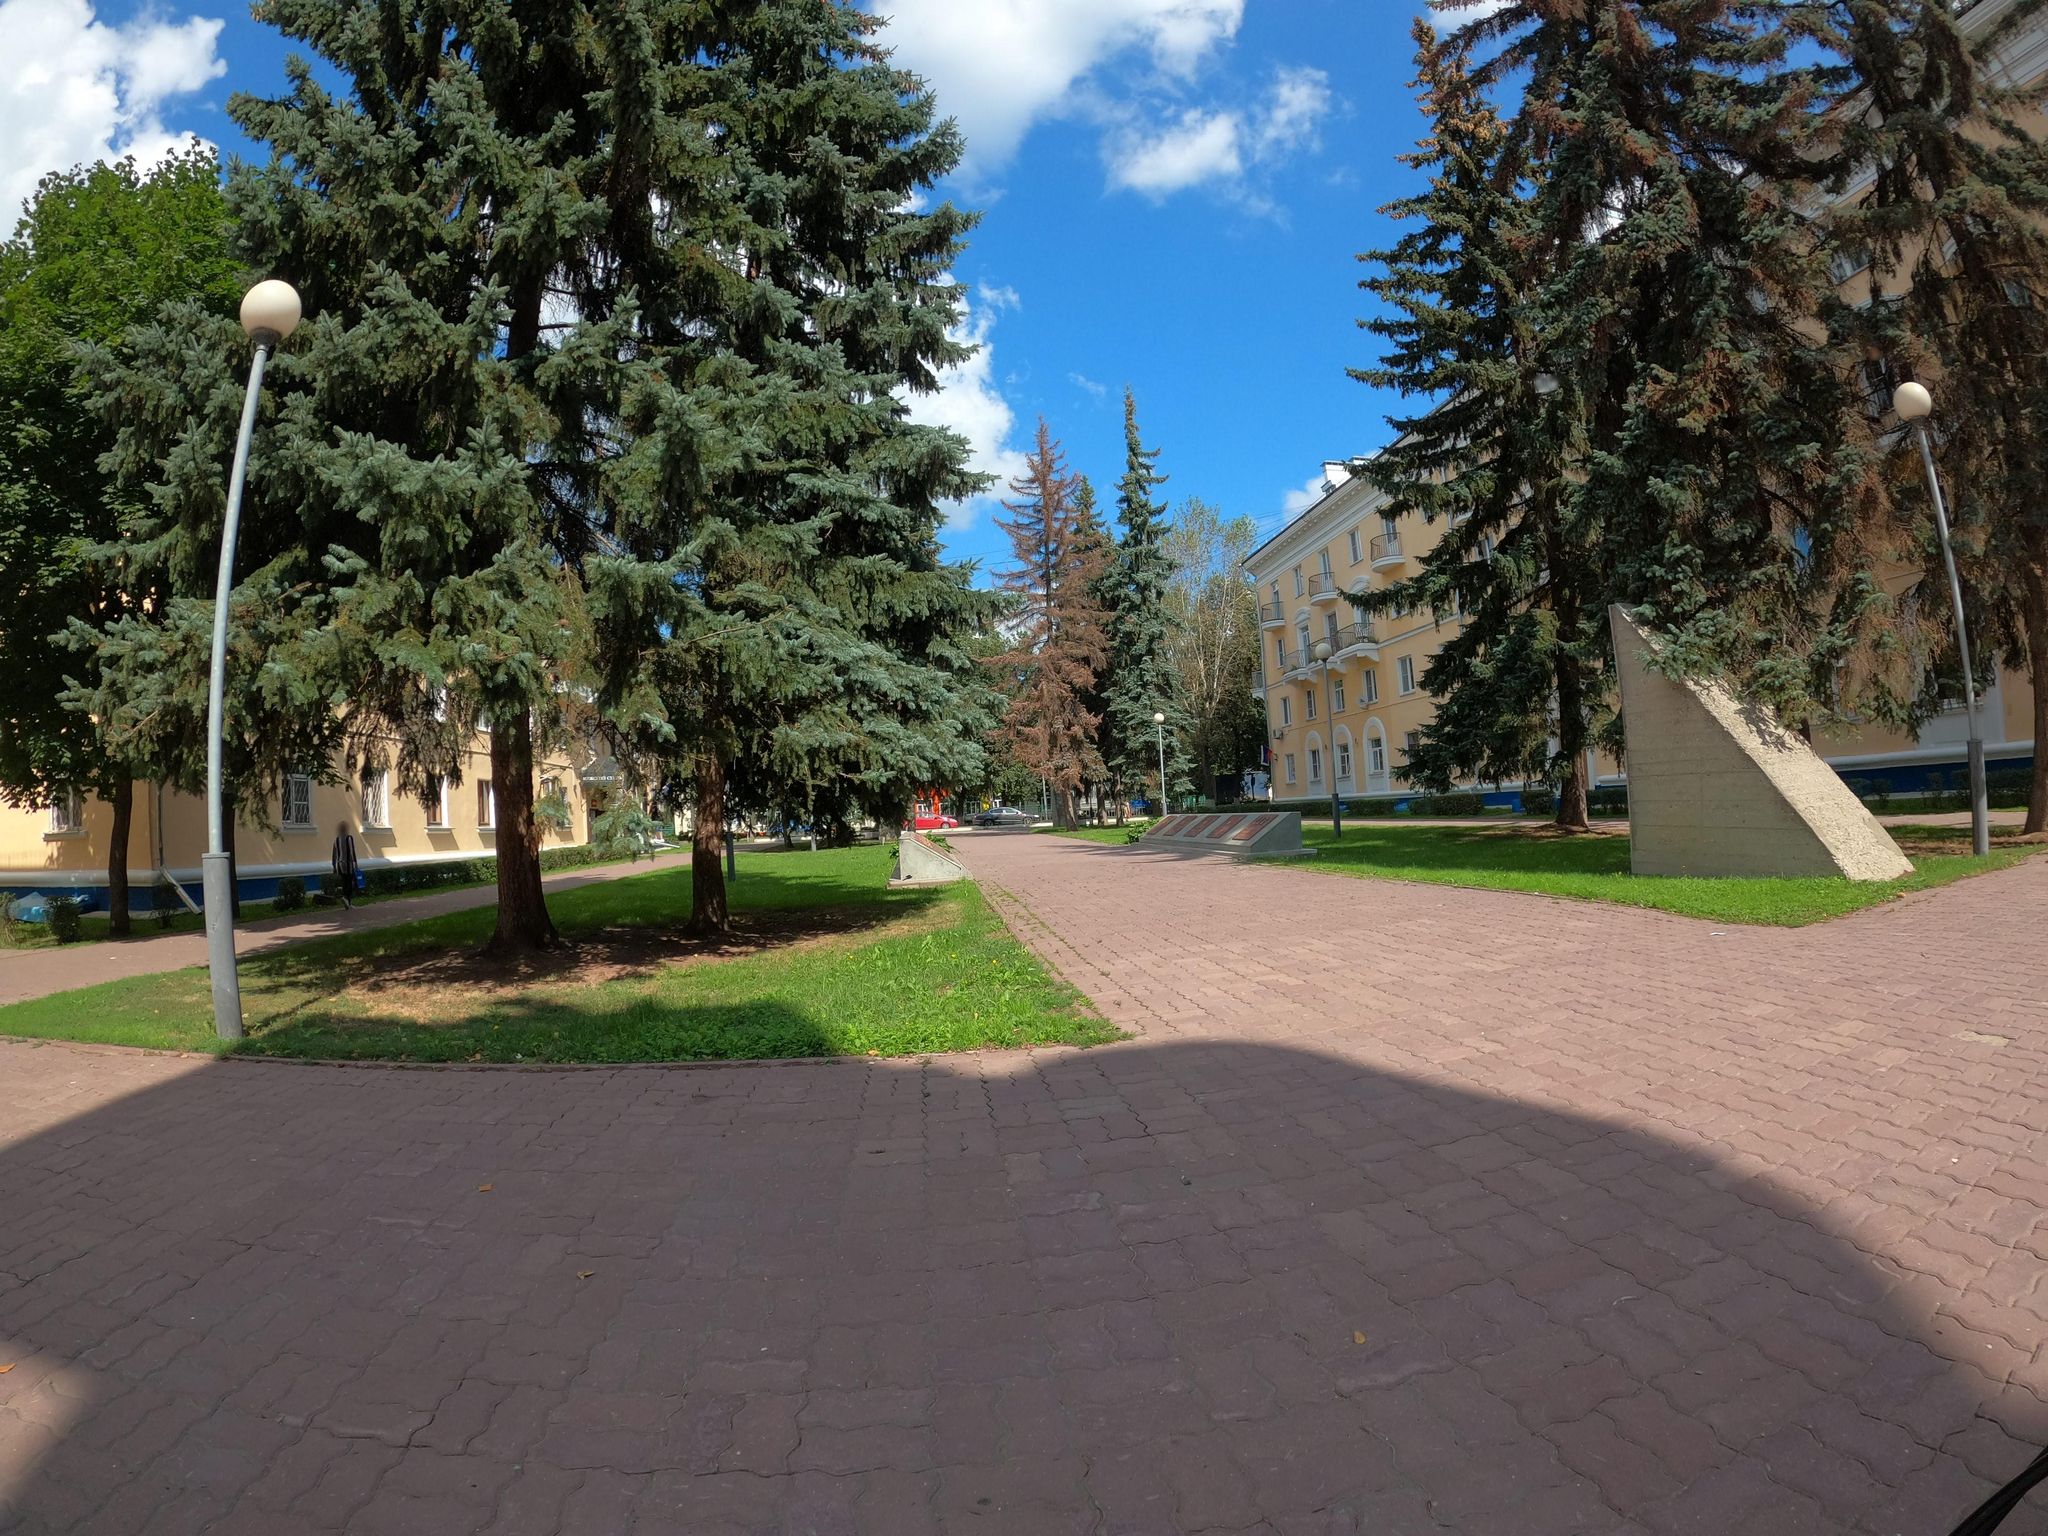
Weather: clear
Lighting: day
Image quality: good
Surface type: walking surface
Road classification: pedestrian
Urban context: dense urban cluster
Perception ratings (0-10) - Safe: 7.63, Lively: 9.28, Beautiful: 6.75, Boring: 7.56, Depressing: 3.62, Wealthy: 8.46